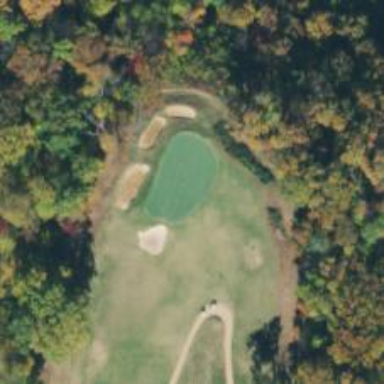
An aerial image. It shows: Golf hole.